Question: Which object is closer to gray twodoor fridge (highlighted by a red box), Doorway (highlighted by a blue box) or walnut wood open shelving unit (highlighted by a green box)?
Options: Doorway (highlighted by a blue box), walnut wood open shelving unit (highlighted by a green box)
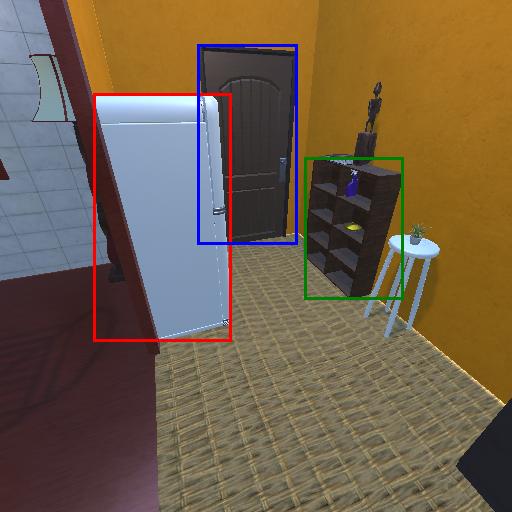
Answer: Doorway (highlighted by a blue box)